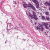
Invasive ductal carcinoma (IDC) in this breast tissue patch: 0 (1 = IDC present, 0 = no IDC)